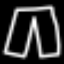
Label: pants